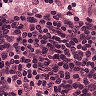
Metastatic tissue present: no